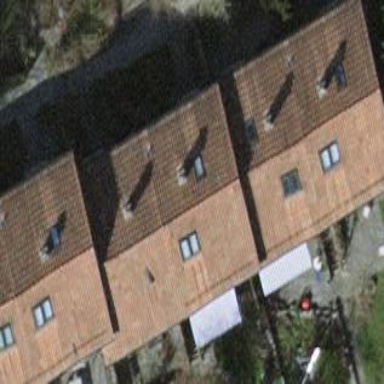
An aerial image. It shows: Beige house with gabled roof covered in roof tiles of orangered color. The roof is oriented across the building.